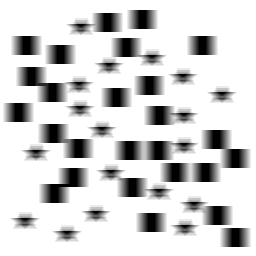
Squares: 26
Triangles: 0
Stars: 18
Total shapes: 44